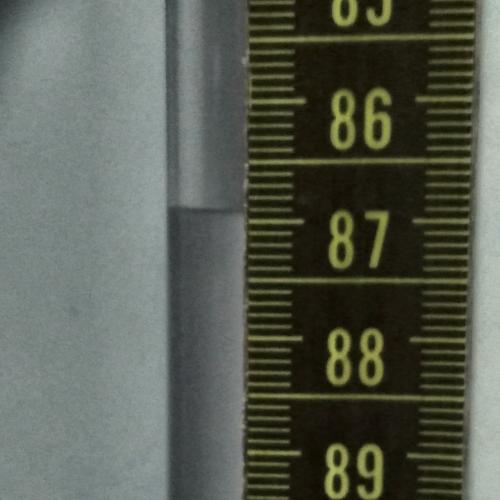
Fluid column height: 86.9 cm